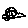
Label: car